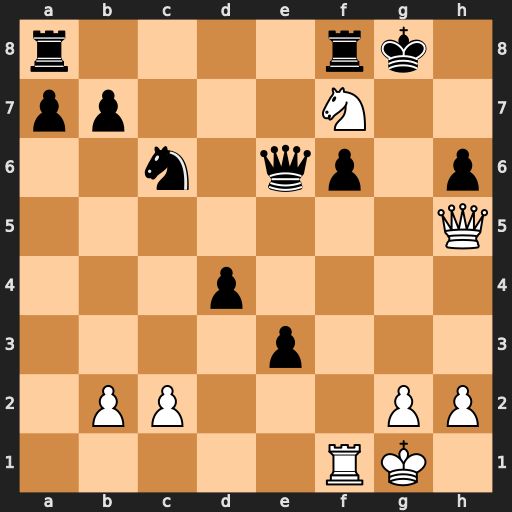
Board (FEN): r4rk1/pp3N2/2n1qp1p/7Q/3p4/4p3/1PP3PP/5RK1
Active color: w
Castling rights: -
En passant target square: -
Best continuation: Qg6#